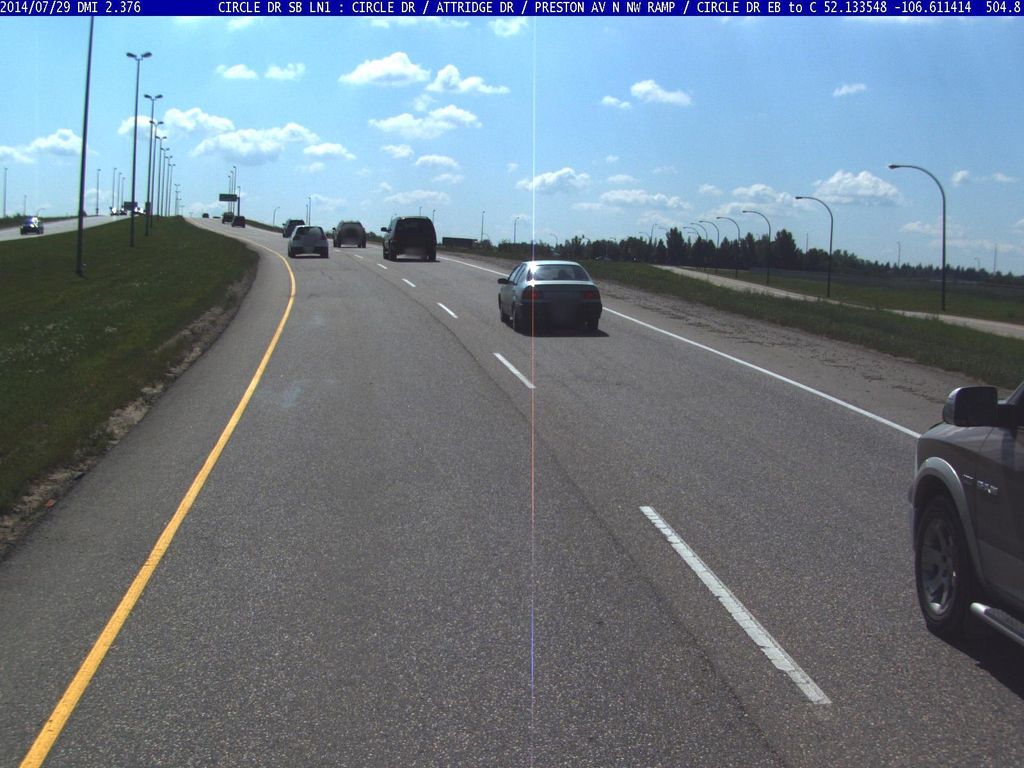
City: saskatoon